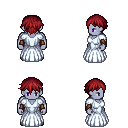
a pixel art fantasy rpg character, male body template, dark elf, purple skin, underdress, gold greaves, brunette short bangs hairstyle, leather bracers, black shoes, four views (front, back, left, right), 2x2 character sprite sheet, small pixel art, hard edges, no anti-aliasing